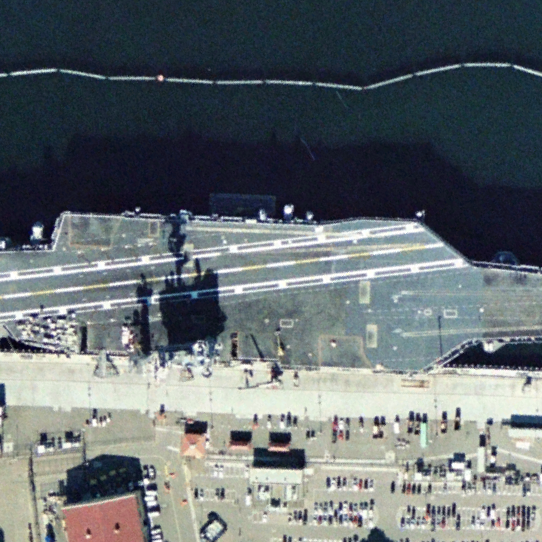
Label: aircraft_carrier